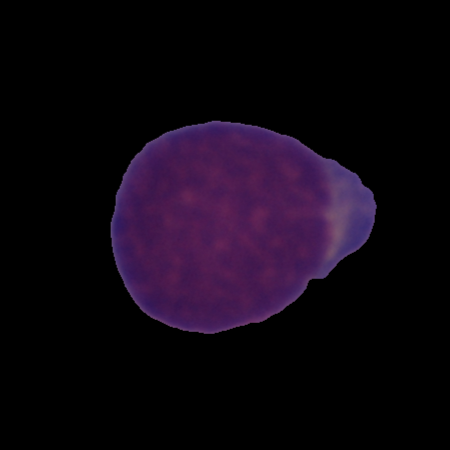
Label: healthy